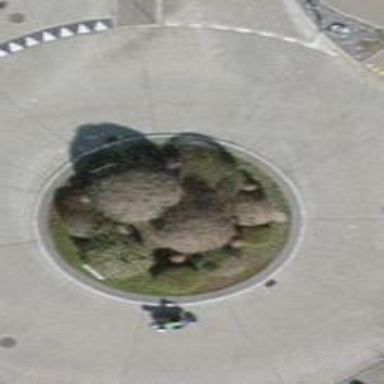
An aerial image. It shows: Secondary road with concrete surface leading to roundabout.